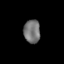
Tissue: skin
Cell type: Epithelial cells
Senescence score: 0.2522
Nuclear area (px): 377
Mean DAPI intensity: 116.777